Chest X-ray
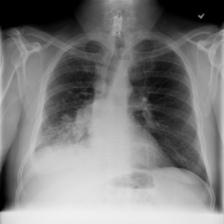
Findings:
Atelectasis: positive
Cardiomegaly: negative
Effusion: positive
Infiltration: positive
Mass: positive
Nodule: positive
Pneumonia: negative
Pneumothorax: positive
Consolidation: negative
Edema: negative
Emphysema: negative
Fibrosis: negative
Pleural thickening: positive
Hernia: negative